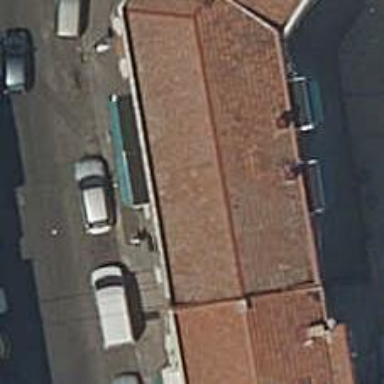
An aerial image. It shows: Restaurant.